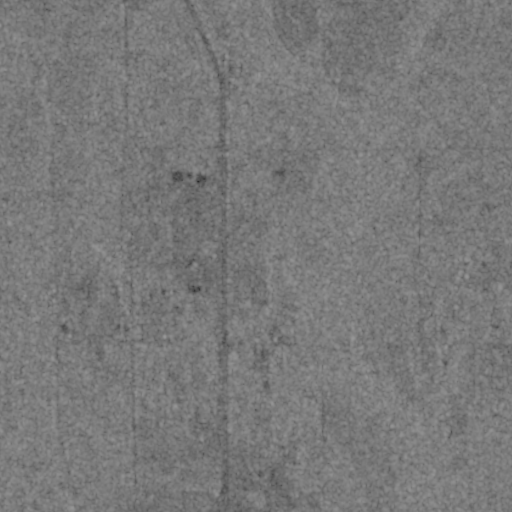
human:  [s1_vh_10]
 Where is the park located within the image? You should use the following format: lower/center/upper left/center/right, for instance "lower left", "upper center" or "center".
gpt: The park is located in the center of the image.
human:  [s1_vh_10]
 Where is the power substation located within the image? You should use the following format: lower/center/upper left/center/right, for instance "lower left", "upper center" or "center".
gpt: The power substation is located in the upper center of the image.
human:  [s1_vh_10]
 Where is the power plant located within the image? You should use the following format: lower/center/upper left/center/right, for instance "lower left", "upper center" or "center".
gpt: There is no power plant in the image.

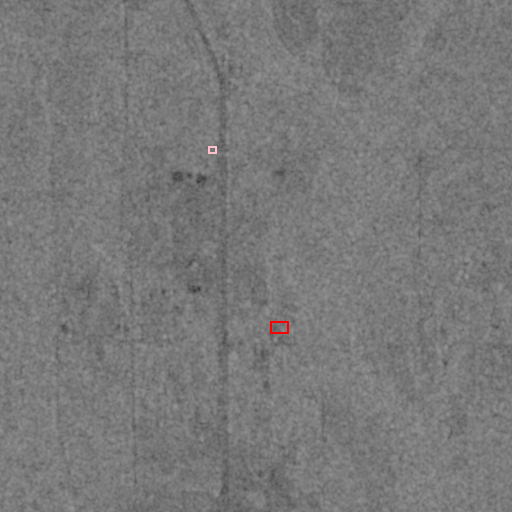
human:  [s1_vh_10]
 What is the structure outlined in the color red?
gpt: The structure outlined in red is a park.
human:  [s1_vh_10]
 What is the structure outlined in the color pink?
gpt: The structure outlined in pink is a power substation.
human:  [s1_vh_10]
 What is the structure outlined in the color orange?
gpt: There is no orange outline.